Chest X-ray. View position: AP
Patient age: 34
Patient sex: F
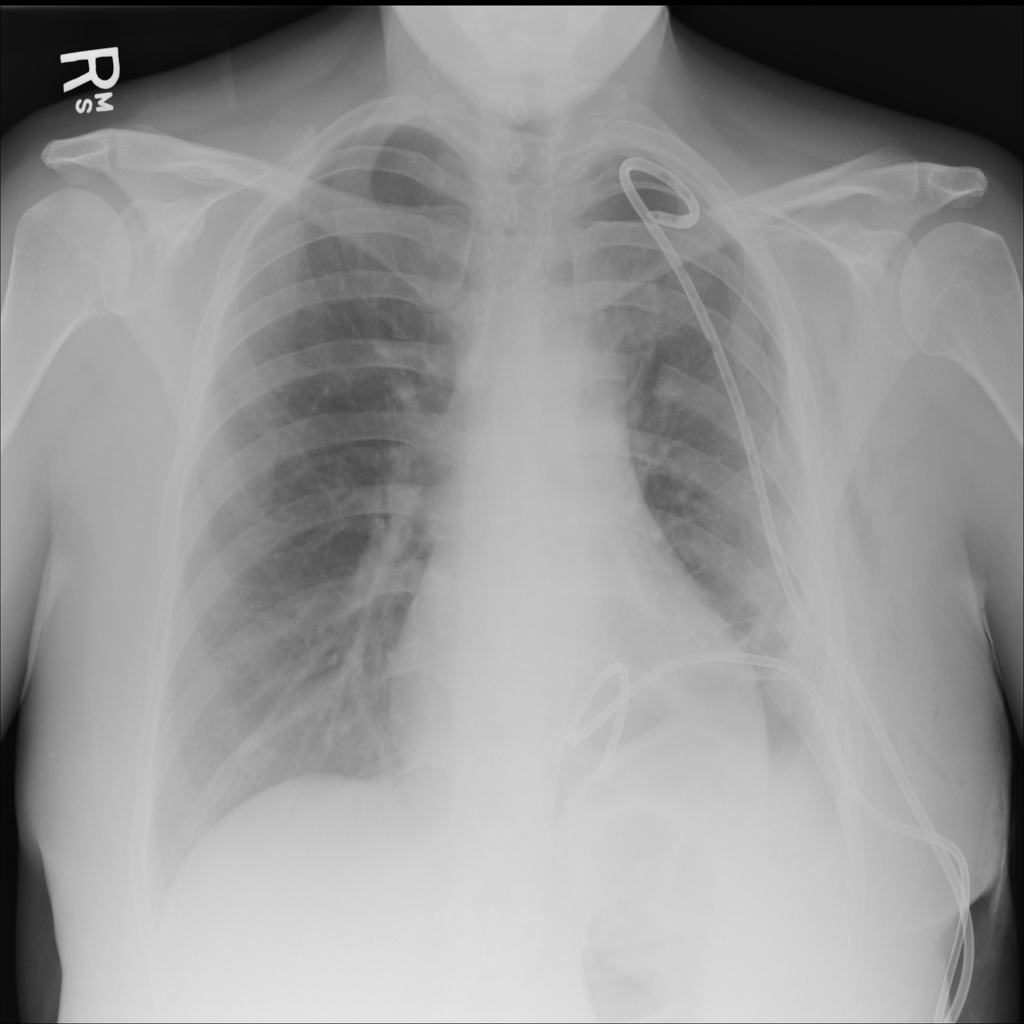
Finding: Pneumothorax